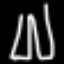
Label: pants